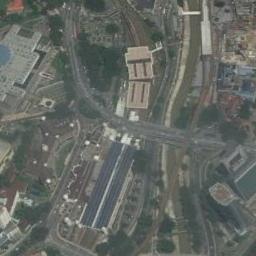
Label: railway_station